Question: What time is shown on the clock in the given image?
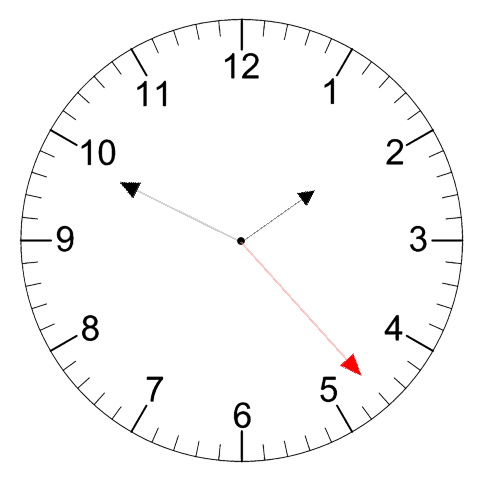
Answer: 01:49:23